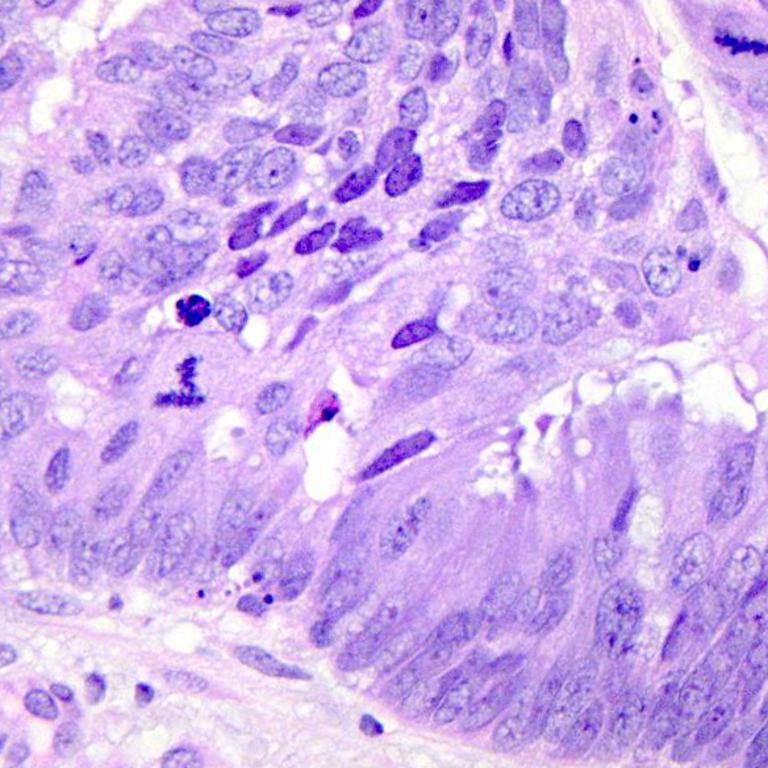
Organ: colon
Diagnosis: adenocarcinomas